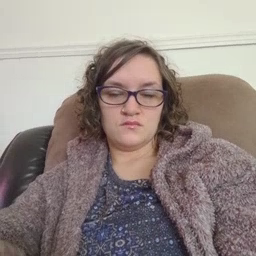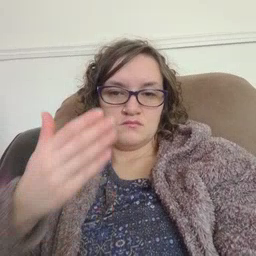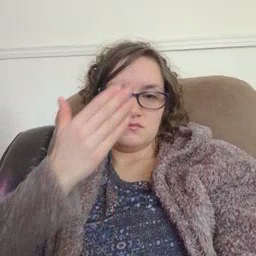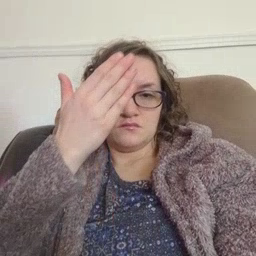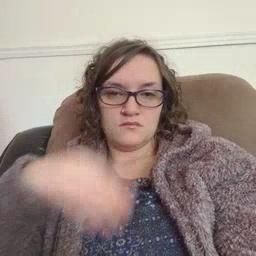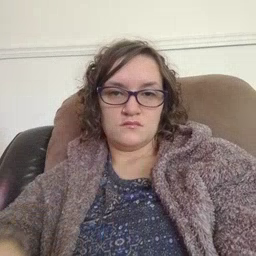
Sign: mitten